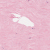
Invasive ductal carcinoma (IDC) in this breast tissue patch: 0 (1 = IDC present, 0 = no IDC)